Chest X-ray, PA view. Patient: 55 years old, sex M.
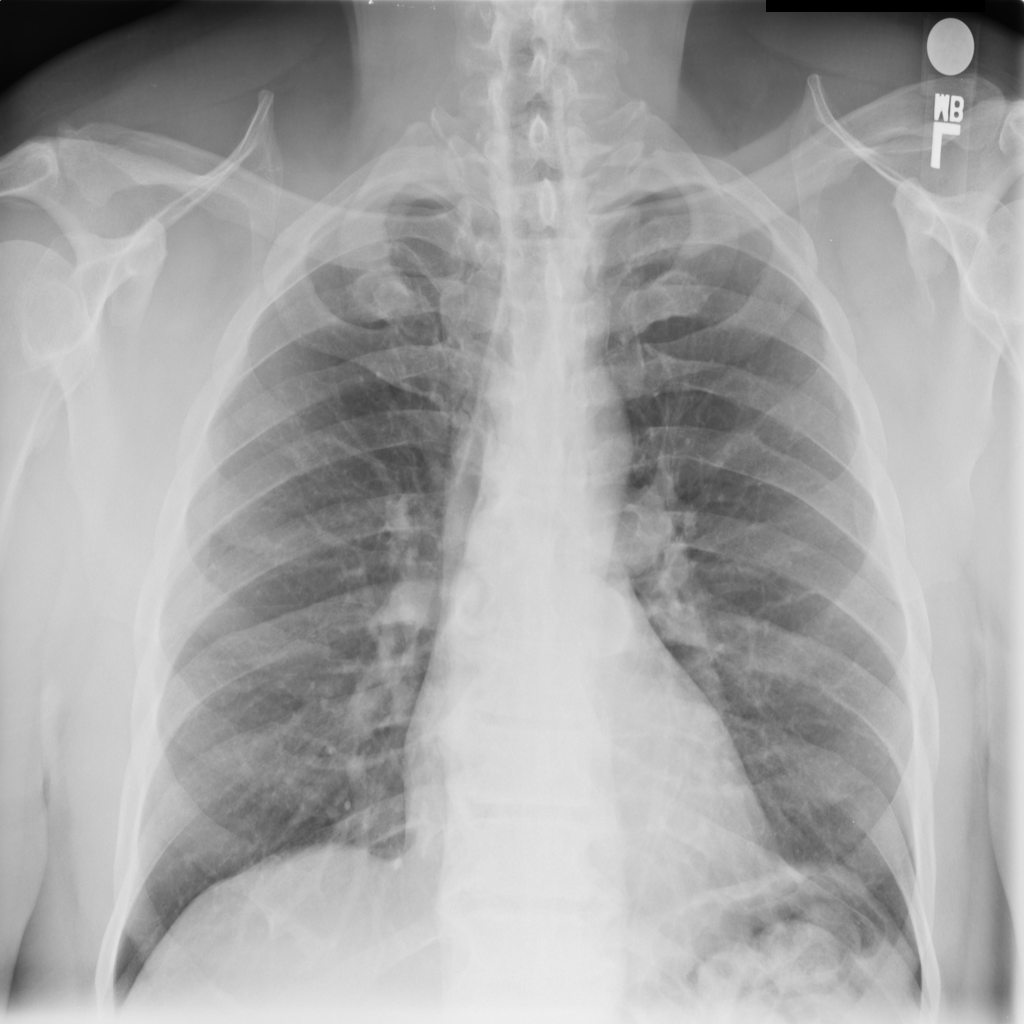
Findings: Mass